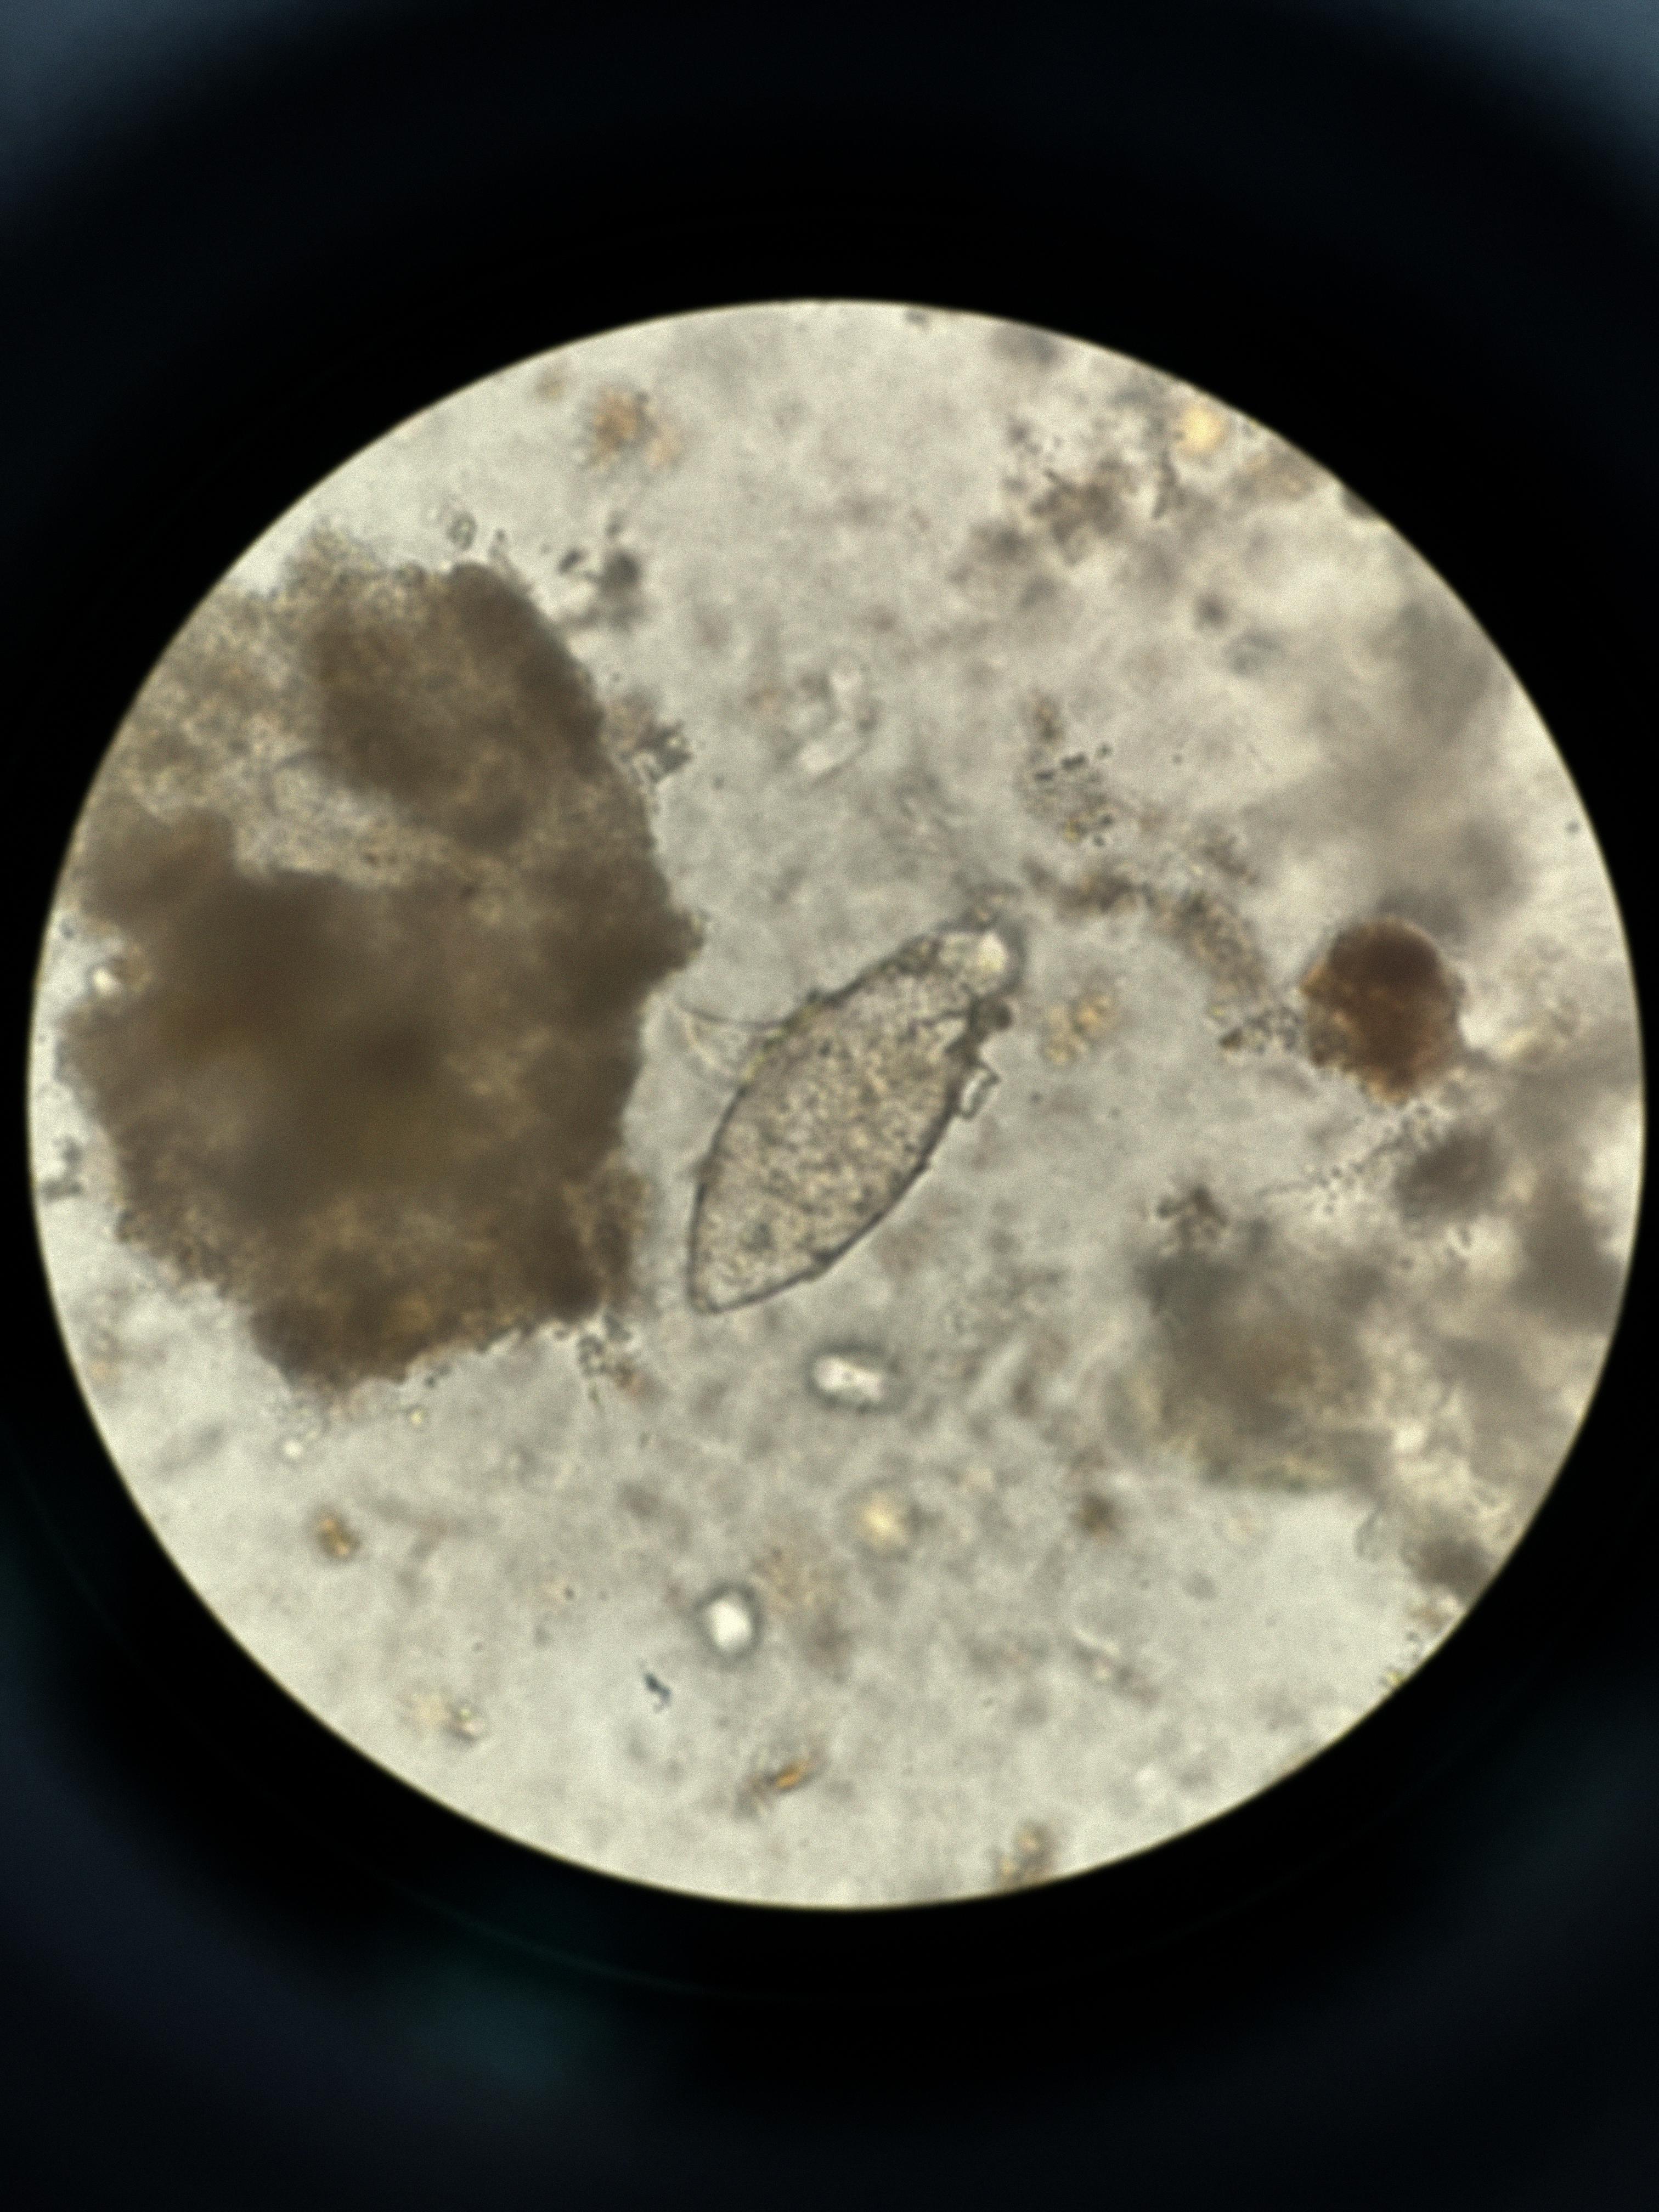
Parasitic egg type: Fasciolopsis buski